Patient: sex F, age 75
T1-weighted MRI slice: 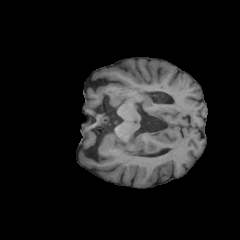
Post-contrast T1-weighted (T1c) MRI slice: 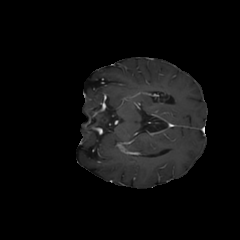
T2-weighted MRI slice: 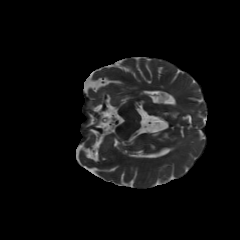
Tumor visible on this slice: no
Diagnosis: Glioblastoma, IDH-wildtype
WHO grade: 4